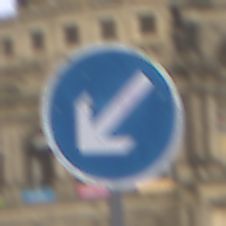
Verkehrszeichen: VorgeschriebeneVorbeifahrtLinks
Umgebung: Outdoor, Urban
Tageszeit: MorningAfternoon
Wetter: PartlyCloudy
Licht: Natural
Jahreszeit: NotSpecified
Kontrast: LowContrast